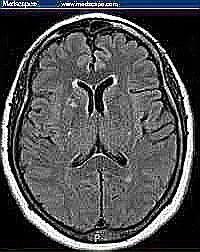
Label: notumor